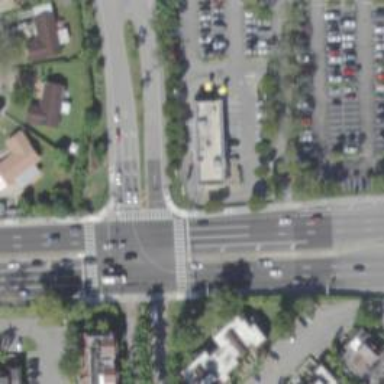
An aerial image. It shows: Uncontrolled road crossing with marked lines.